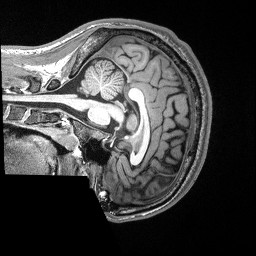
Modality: T1w
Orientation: sagittal
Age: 24
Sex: male